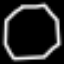
Label: octagon